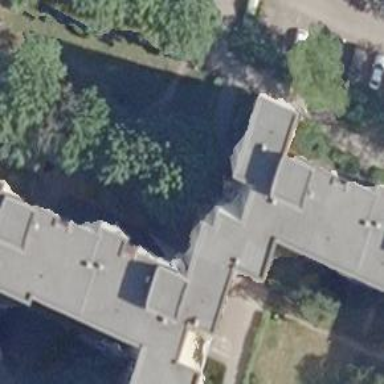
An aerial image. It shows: Path tunnel passing through building.